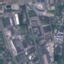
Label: Industrial